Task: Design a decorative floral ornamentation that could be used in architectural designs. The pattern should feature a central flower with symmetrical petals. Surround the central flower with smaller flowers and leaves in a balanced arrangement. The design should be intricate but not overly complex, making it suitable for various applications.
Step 919:
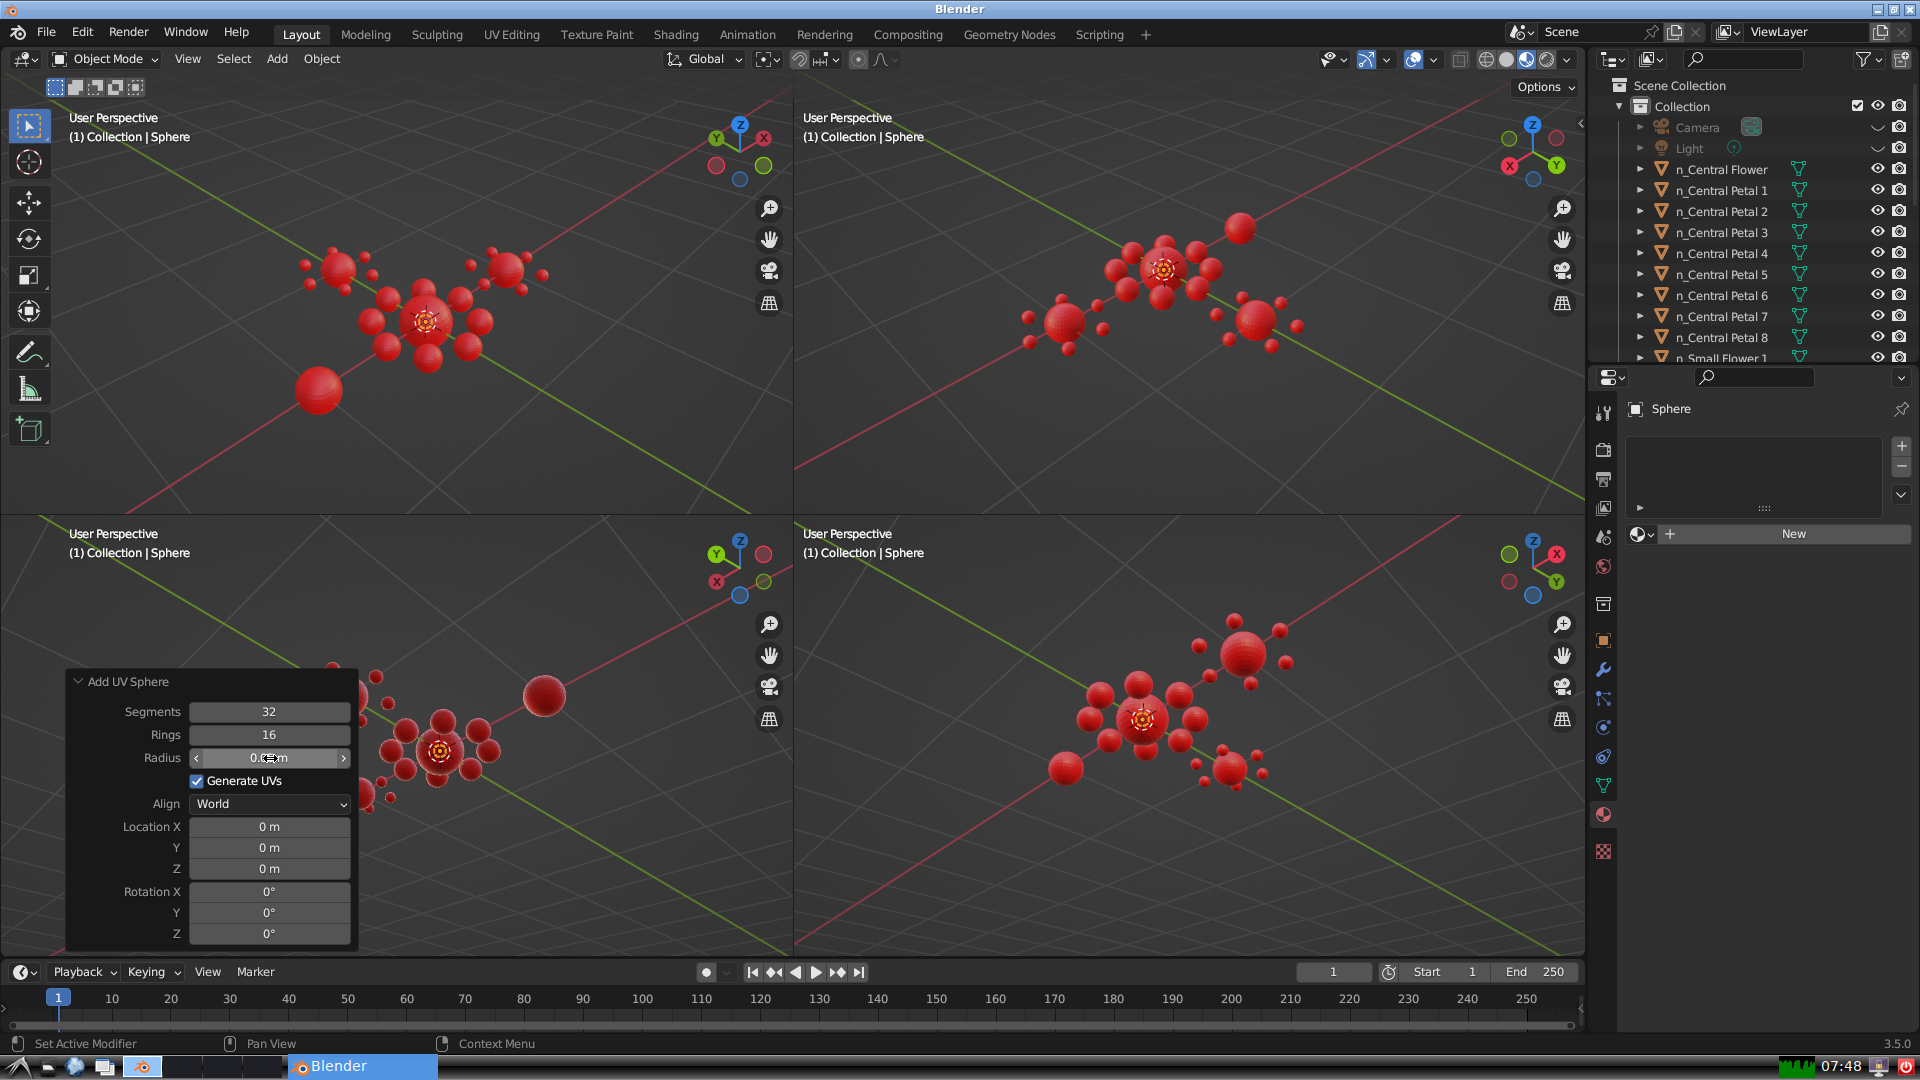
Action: {"mouse_move": [960, 540]}